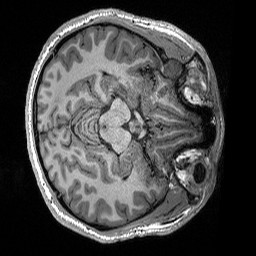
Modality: T1w
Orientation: axial
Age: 22
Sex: male